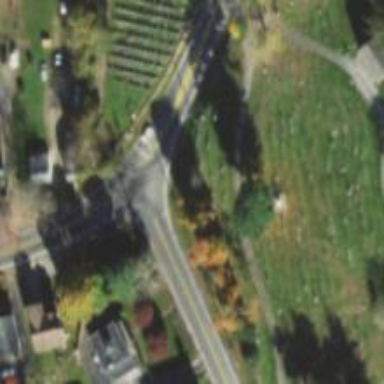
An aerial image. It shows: Road named Cemetery Road designated as service road.